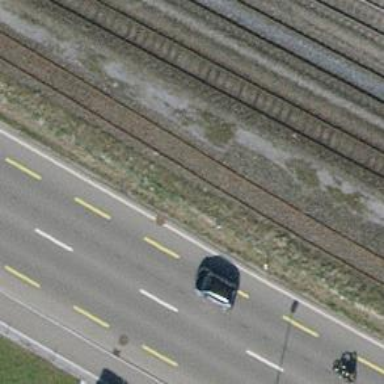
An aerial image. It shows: Railway siding for service.